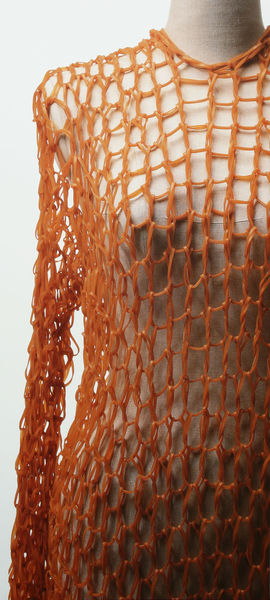
Titel: Kleid
Künstler: Hiroshige Maki
Standort: Kyoto (Japan)
Institution: Kyoto Costume Institute
Schlagwörter: akt, körper, nackt, weiß, ausschnitt, brust, busen, frau, grau, kleid, orange, rot, mode, muster, hemd, bluse, kleidung, kragen, lang, leinen, weit, ärmel, hals, gewand, schnur, schnüre, strick, taille, brüste, kette, stricken, wolle, faden, plastik, transparent, foto, fotografie, rechtecke, eng, seil, groß, ketten, kunst, puppe, löcher, photo, fisch, durchsichtig, fäden, tunika, pullover, design, netz, pulli, individuell, fische, shirt, stäbchen, durchscheinend, müll, gehäkelt, häkeln, freizügig, überkleid, gestrickt, fischernetz, maschen, löchrig, modepuppe, langärmelig, langärmlig, t-shirt, lochmuster, modellpuppe, strickkleid, aden, ausgefallen, durchsitig, gelöchert, großmaschig, klaidungsstück, lanärmlig, luftmaschen, löcherig, netzkleid, netzpullover, stofff, stundenpullover